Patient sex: M
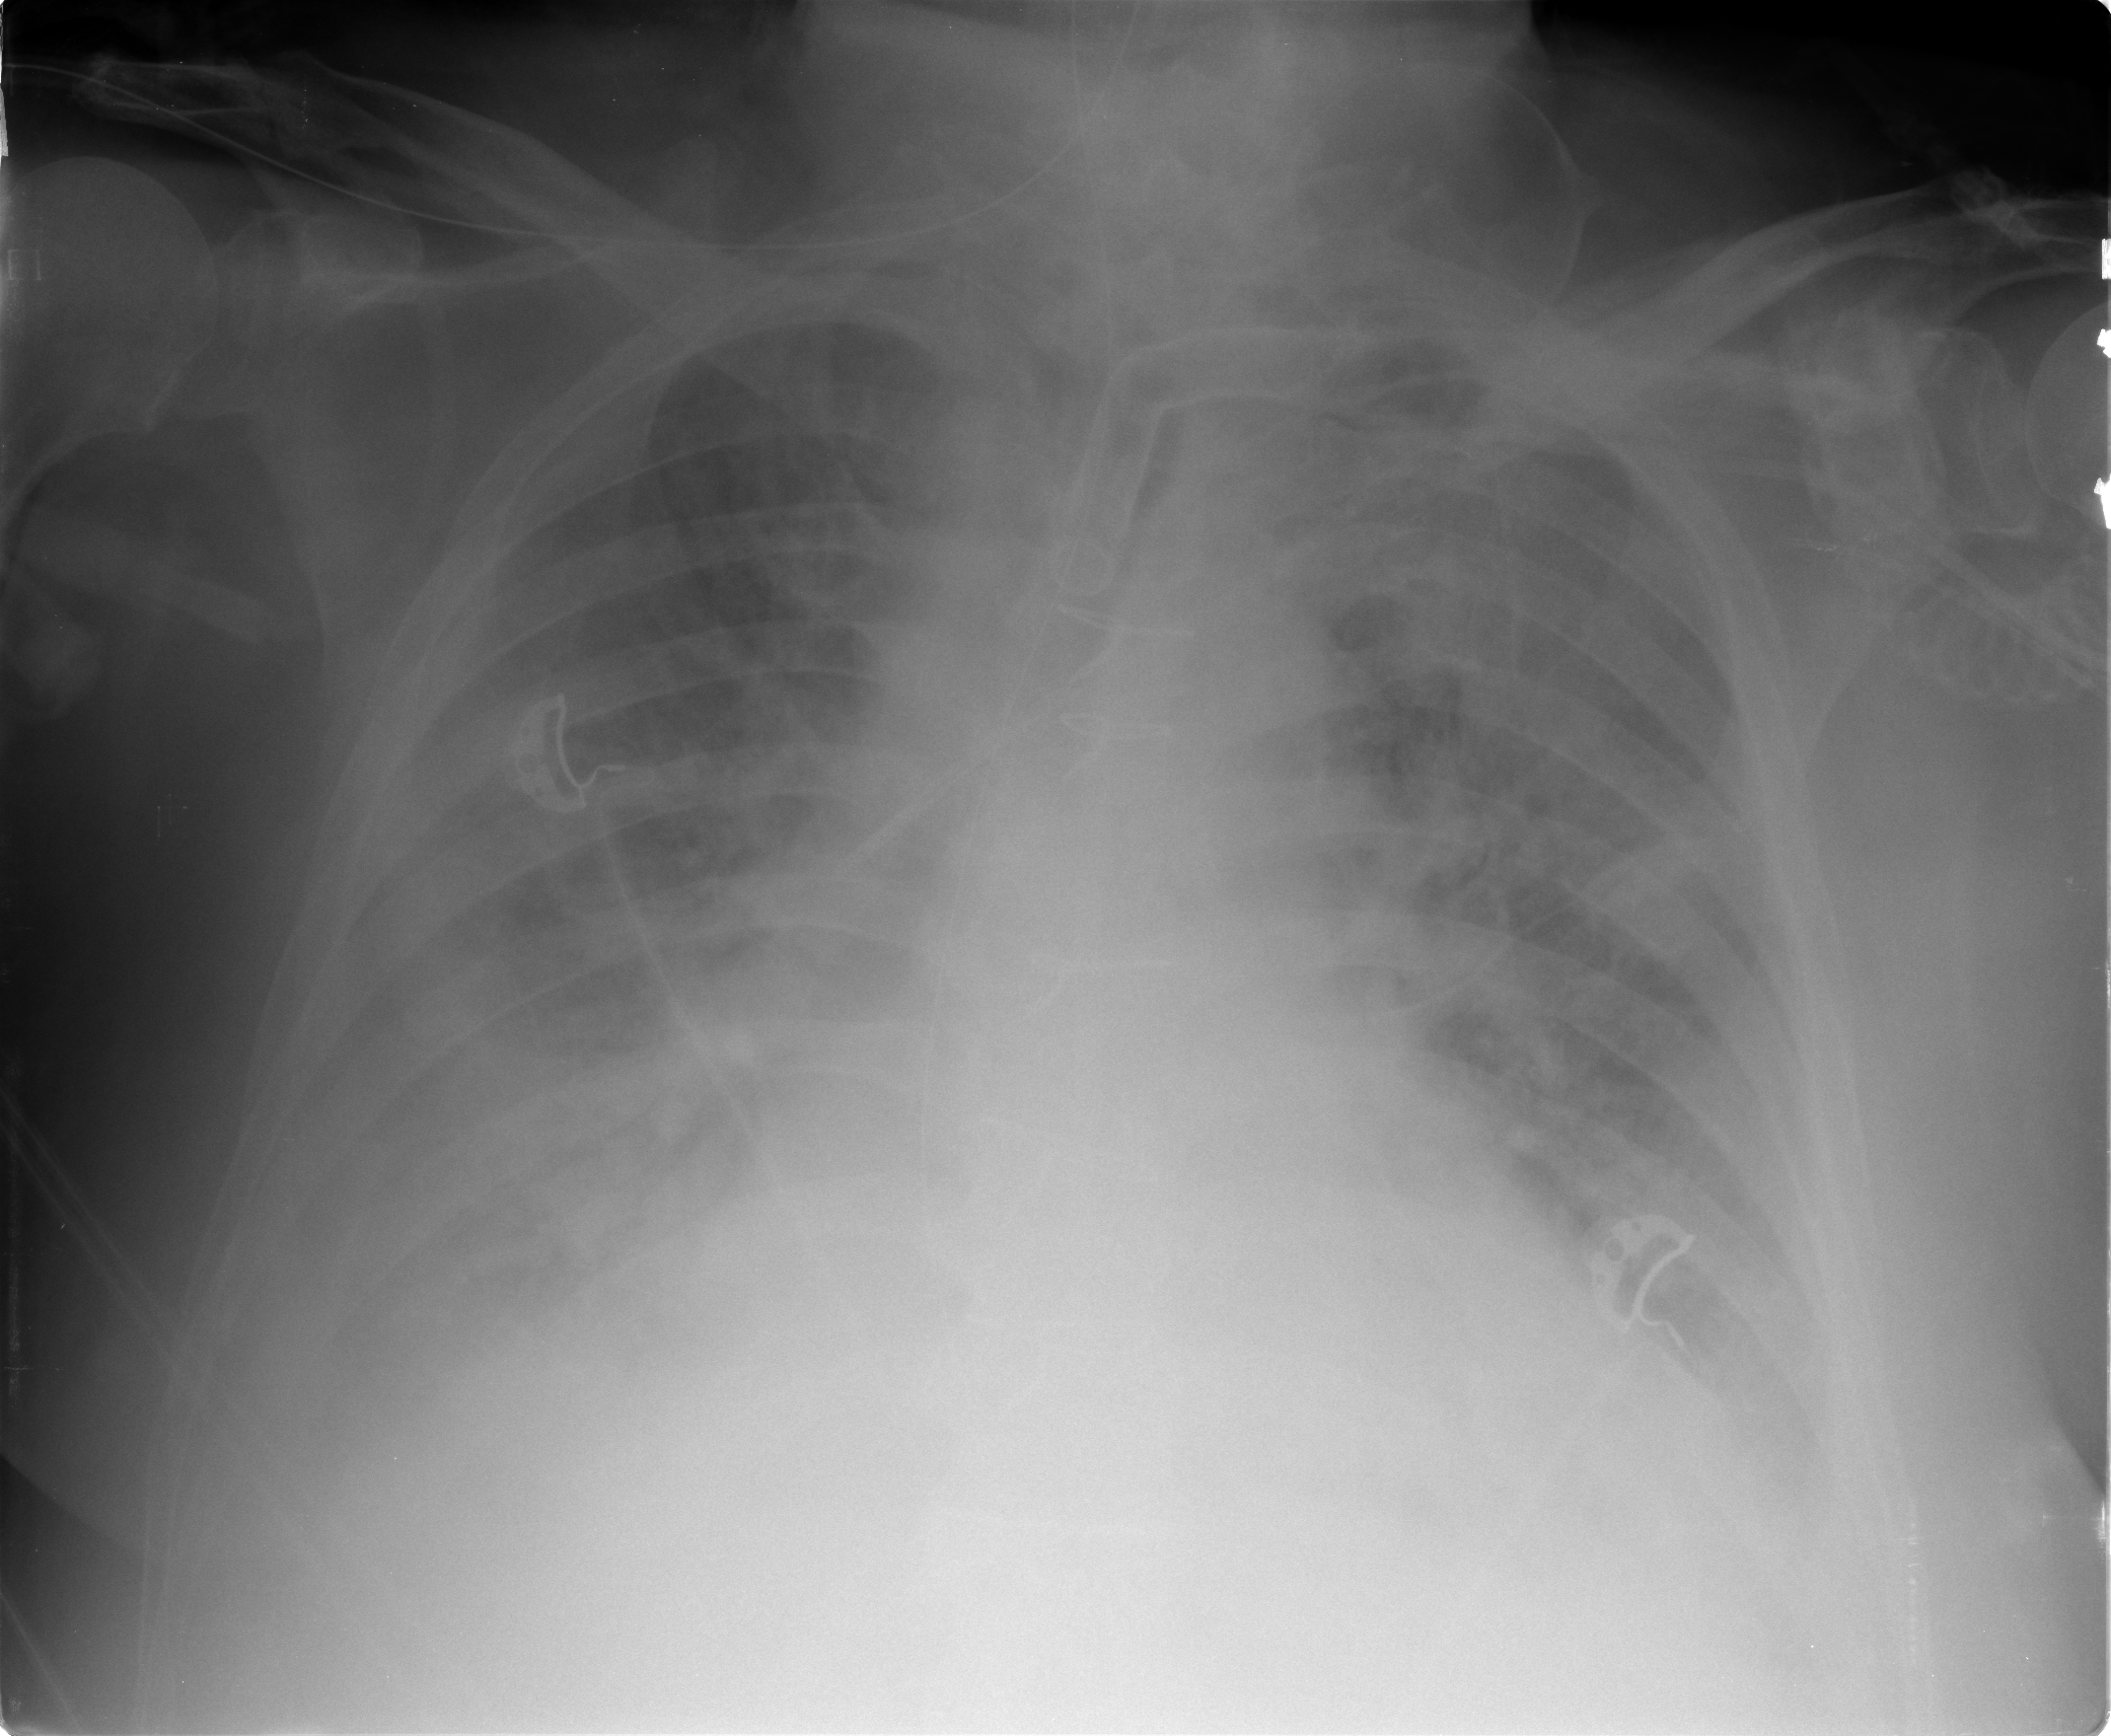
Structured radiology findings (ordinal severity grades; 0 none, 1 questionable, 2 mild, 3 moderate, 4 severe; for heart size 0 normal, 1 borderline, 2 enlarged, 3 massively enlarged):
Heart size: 2
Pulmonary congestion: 3
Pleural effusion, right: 3
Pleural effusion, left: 2
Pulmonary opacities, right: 2
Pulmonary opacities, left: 2
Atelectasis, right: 3
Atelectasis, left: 3